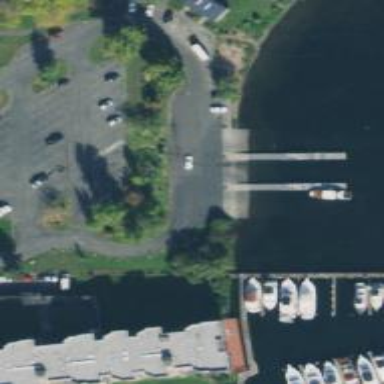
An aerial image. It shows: Slipway on leisure land.